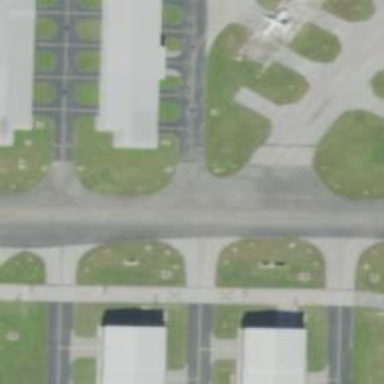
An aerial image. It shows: View of taxiway at the airport.